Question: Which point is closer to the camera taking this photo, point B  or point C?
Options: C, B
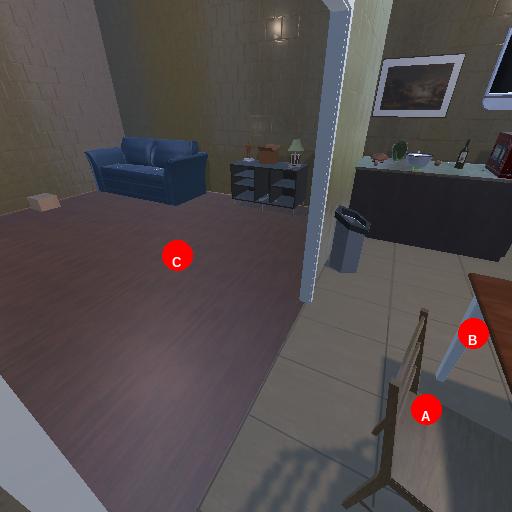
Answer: C